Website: crate-barrel
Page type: payment
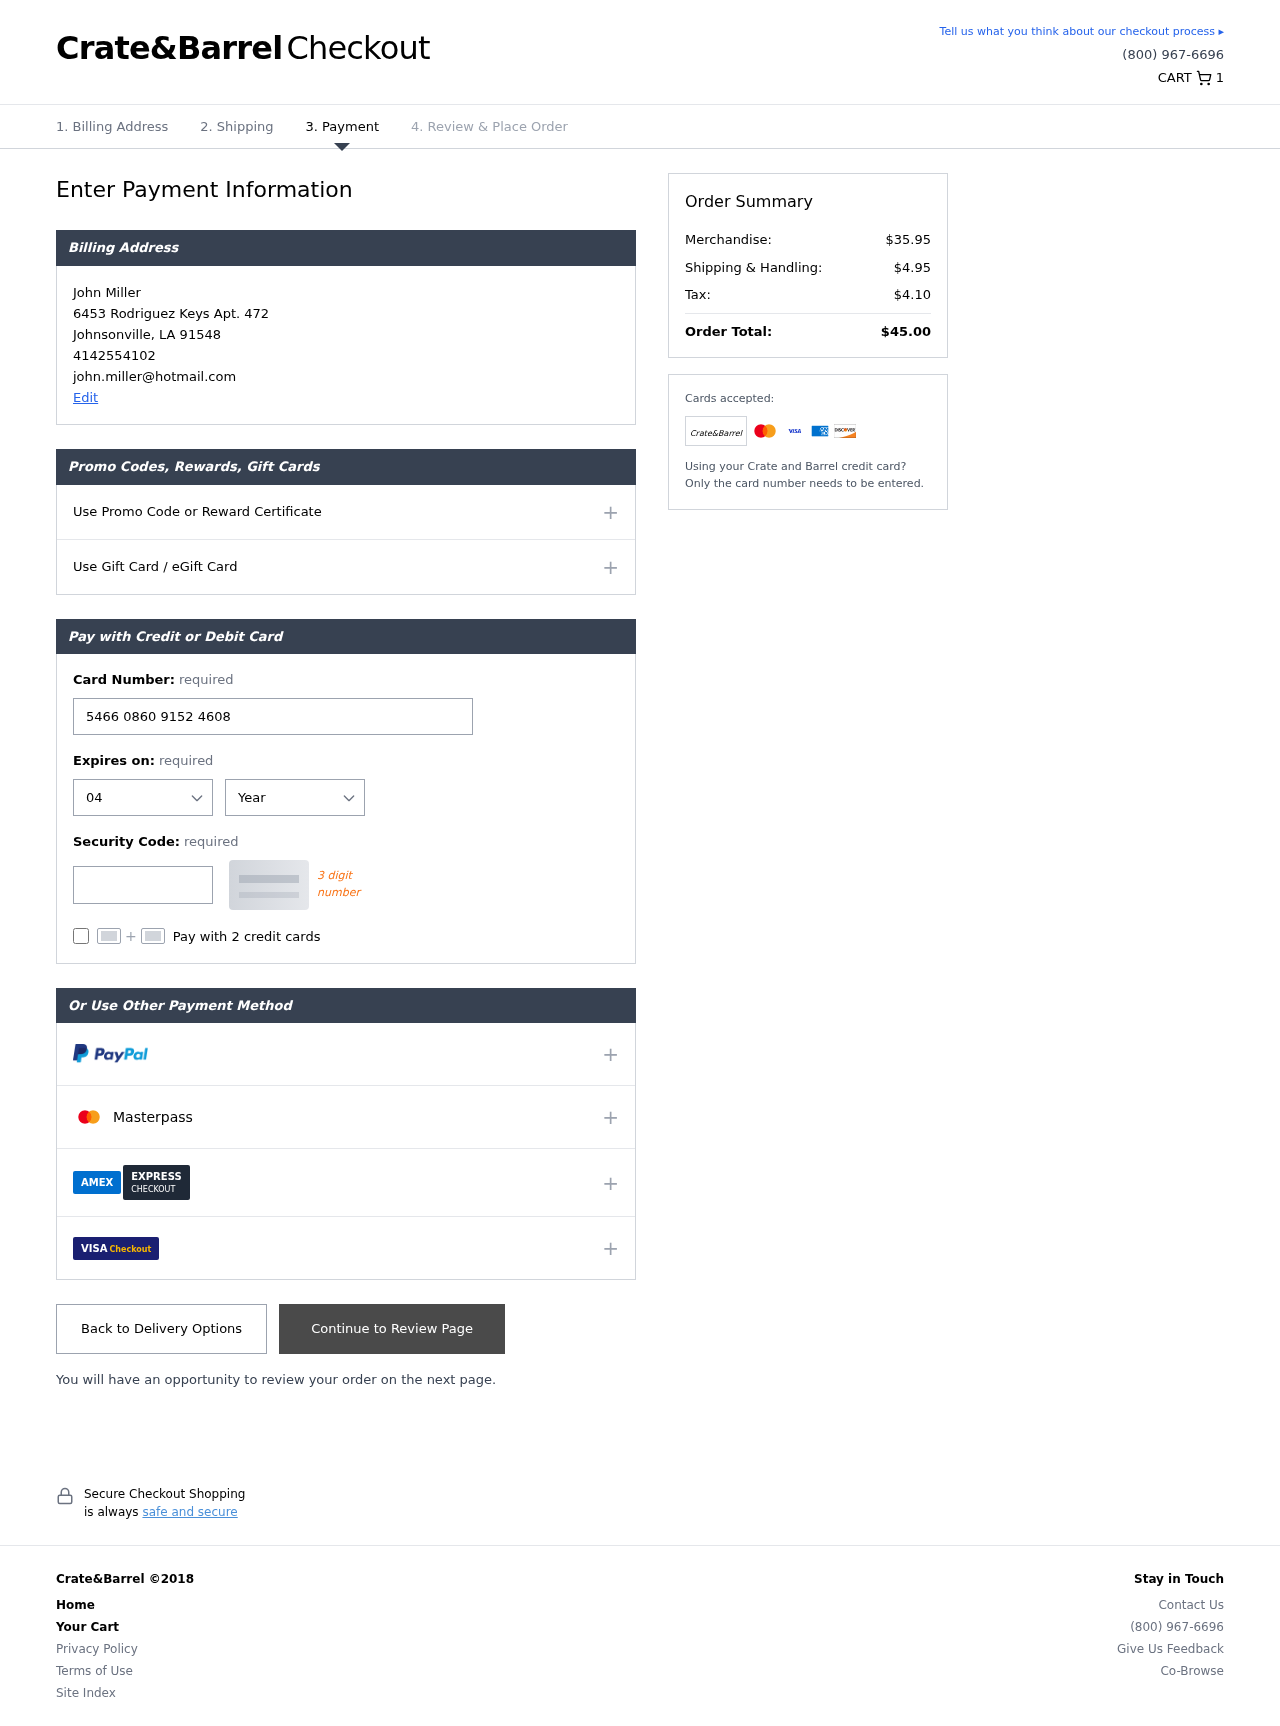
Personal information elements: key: PII_CARD_CVV
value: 984
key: PII_CARD_EXPIRY_MONTH
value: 04
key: PII_CARD_EXPIRY_YEAR
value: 29
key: PII_CARD_NUMBER
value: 5466 0860 9152 4608
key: PII_CITY
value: Johnsonville
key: PII_EMAIL
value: john.miller@hotmail.com
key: PII_FULLNAME
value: John Miller
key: PII_PHONE
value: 4142554102
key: PII_POSTCODE
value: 91548
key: PII_STATE_ABBR
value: LA
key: PII_STREET
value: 6453 Rodriguez Keys Apt. 472
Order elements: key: ORDER_NUM_ITEMS
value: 1
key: ORDER_SUBTOTAL
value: $35.95
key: ORDER_SHIPPING_COST
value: $4.95
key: ORDER_TAX
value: $4.10
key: ORDER_TOTAL
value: $45.00